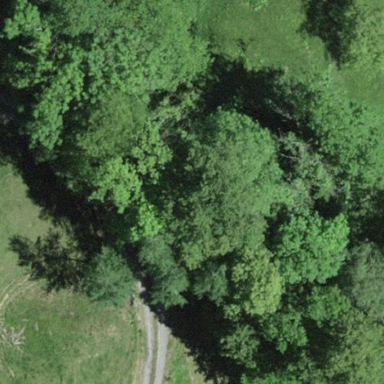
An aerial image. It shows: Forest area.